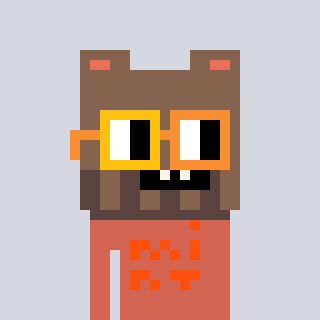
a pixel art character with square yellow and orange glasses, a bear-shaped head and a peachy-colored body on a cool background